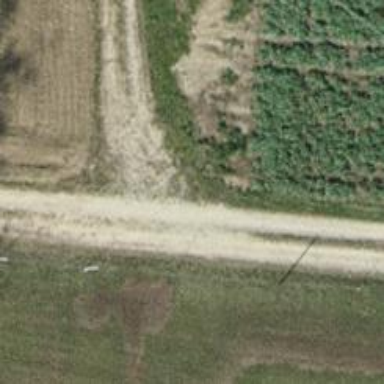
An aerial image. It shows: Gravel track with grade2 quality.